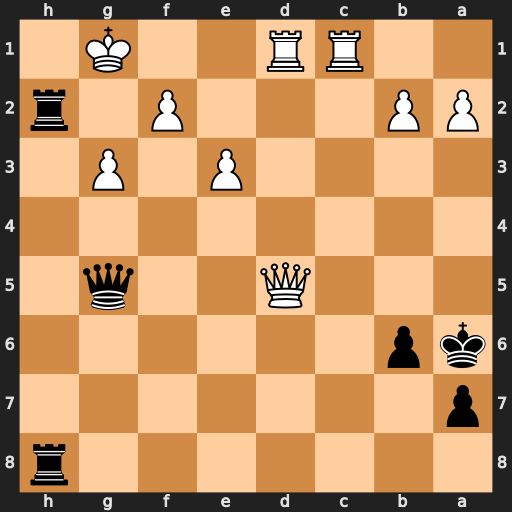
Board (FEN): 7r/p7/kp6/3Q2q1/8/4P1P1/PP3P1r/2RR2K1
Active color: b
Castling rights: -
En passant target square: -
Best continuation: Qxd5 Rxd5 Rh1+